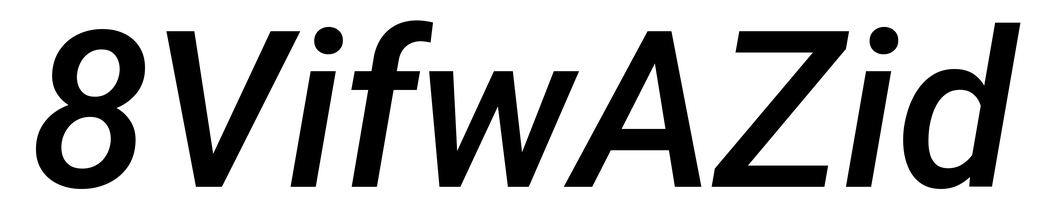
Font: Roboto-Italic_Medium_Italic